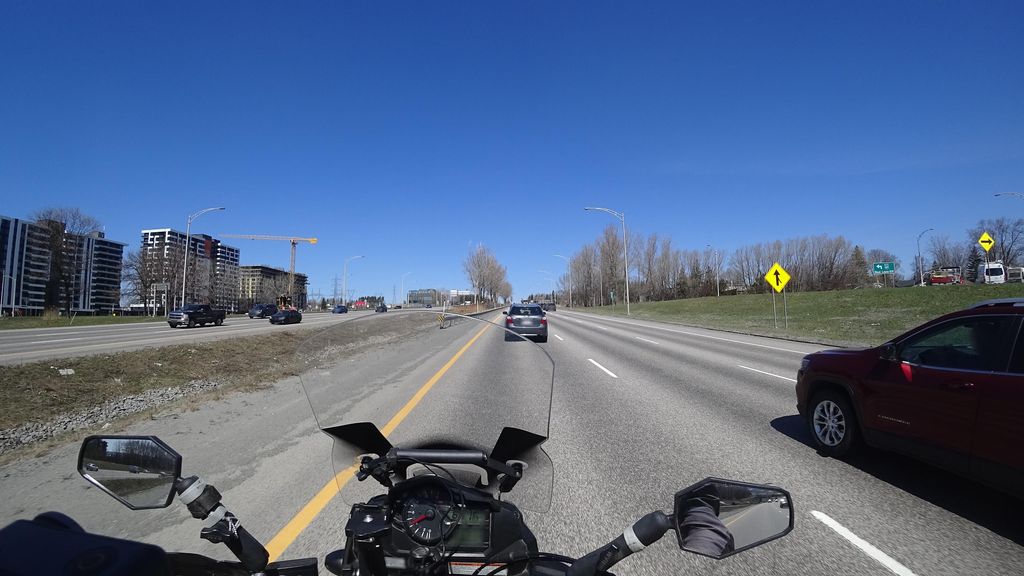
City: quebec_city